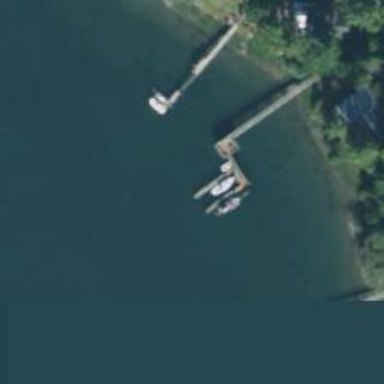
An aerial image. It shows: Man-made pier.